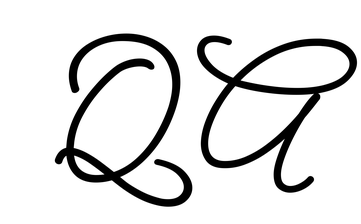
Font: MeowScript-Regular